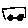
Label: car